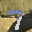
Label: 7